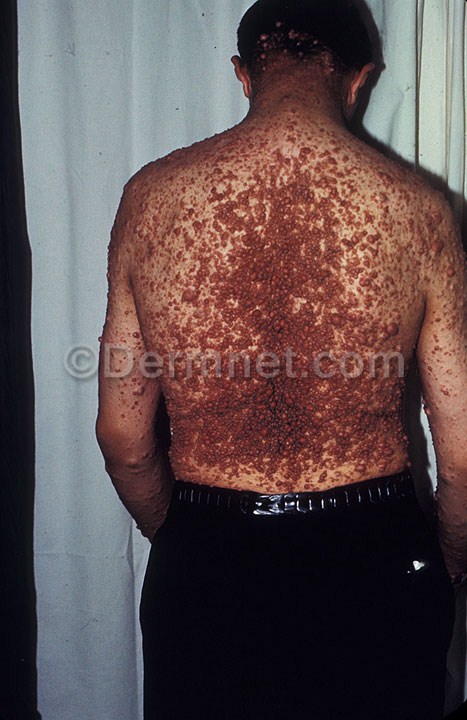
Disease: Systemic Disease